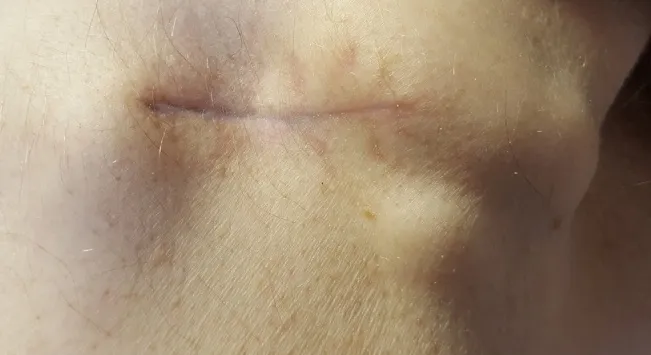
Recurrence of tumour at ends of healed wound.
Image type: medical_photograph (skin_photograph)